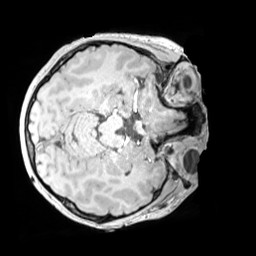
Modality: MP2RAGE
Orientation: axial
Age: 10
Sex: male
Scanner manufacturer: siemens
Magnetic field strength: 3 T
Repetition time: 4 s
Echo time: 0.00303 s